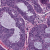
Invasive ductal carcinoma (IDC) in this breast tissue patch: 1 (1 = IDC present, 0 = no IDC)